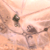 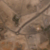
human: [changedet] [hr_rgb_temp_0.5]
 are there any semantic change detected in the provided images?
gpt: A diagonal road was made in the desert.